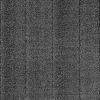
Atmospheric dust classification: dusty